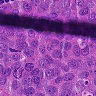
Metastatic tissue present: yes